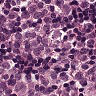
Metastatic tissue present: yes